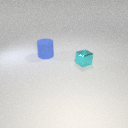
large blue rubber cylinder behind small cyan metal cube